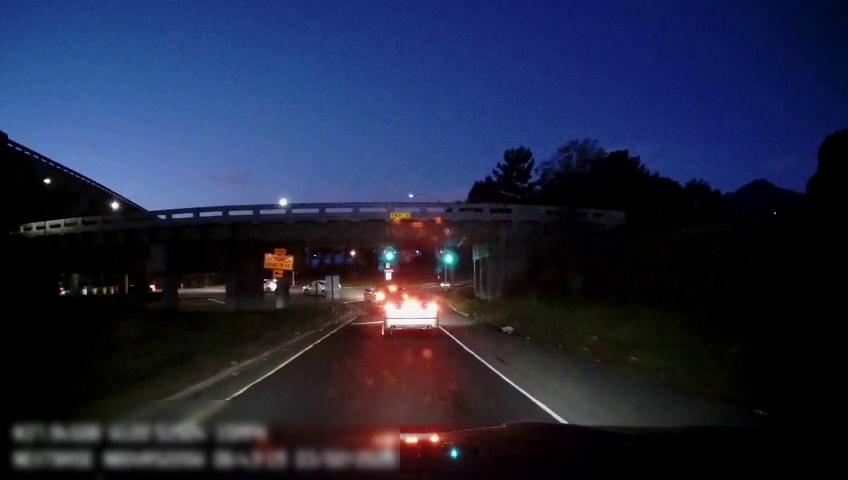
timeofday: Night
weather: Other
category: Drivable Space
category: Vehicles | Car
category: Vehicles | SUV
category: Vehicles | Car
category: Vehicles | Car
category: Vehicles | Car
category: Lanes | Alternate Lane
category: Lanes | Alternate Lane
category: Traffic | Lights
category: Traffic | Lights
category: Traffic | Signs